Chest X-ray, PA view. Patient: 49 years old, sex M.
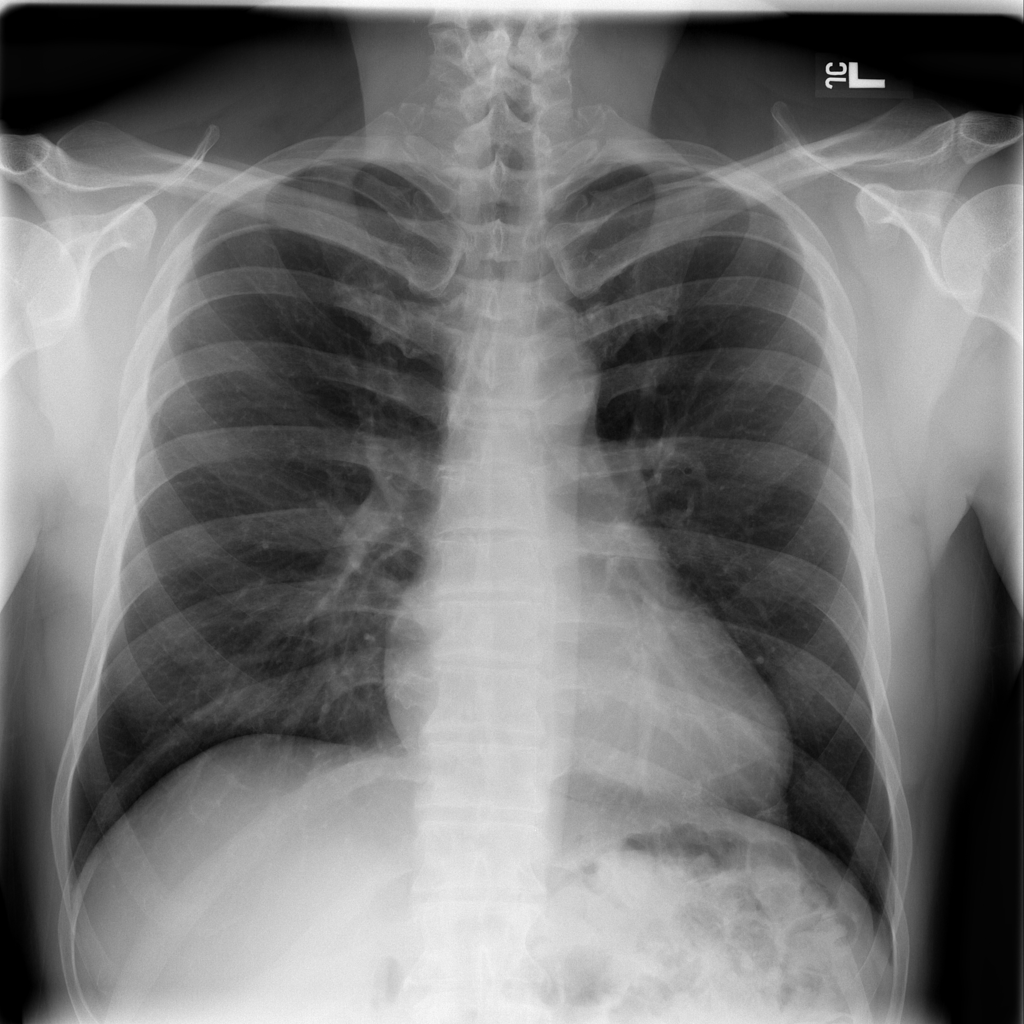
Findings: No Finding